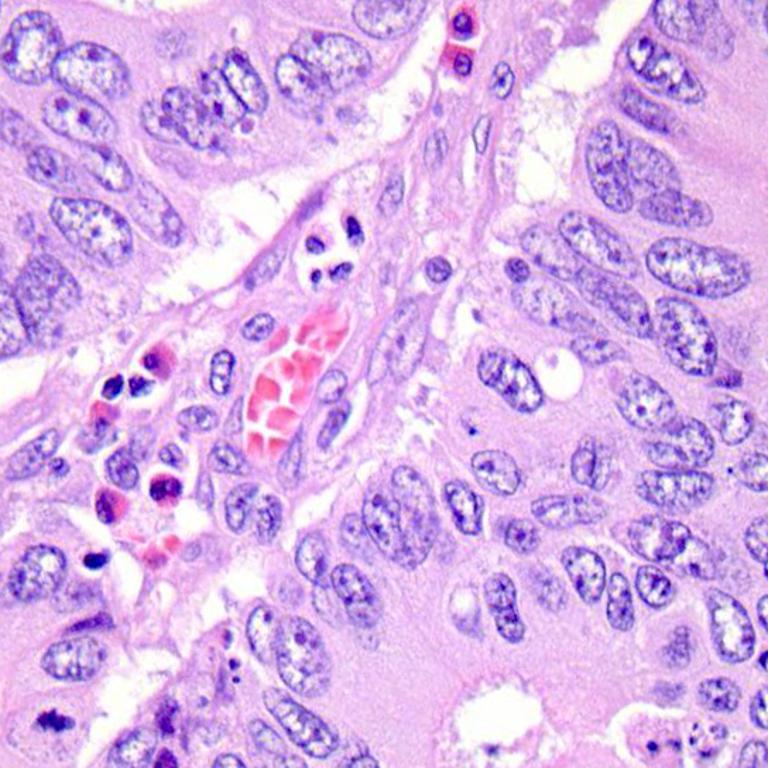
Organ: colon
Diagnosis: adenocarcinomas